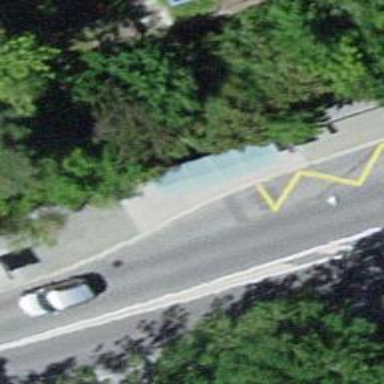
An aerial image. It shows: Bus stop with sheltered platform for public transport.